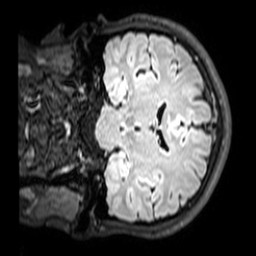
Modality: T1w
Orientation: coronal
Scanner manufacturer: philips
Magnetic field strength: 3 T
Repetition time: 4.8 s
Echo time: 0.2586 s